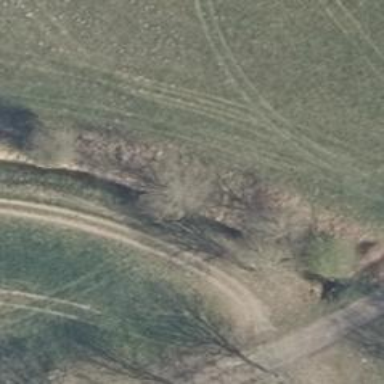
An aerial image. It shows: Row of deciduous broadleaved trees.